Институт исследования космических аварий послал следующее короткое сообщение одному из своих экспертов: Космический корабль маленьких зеленых человечков, питающихся титаном, нашел сферический астероид. Узкая испытательная шахта была просверлена от точки на его поверхности к центру $O$ астероида (см. рис 1). Подтвердилось, что весь астероид сделан из однородного титана. В этот момент произошла трагедия - один из маленьких зеленых человечков упал в испытательную шахту. Он падал без препятствий, пока не достиг точки $O$, где погиб от столкновения с дном шахты. Однако маленькие зеленые человечки продолжили свои раскопки. В результате их разрушительного действия на окружающую среду половина астероида была скоро раскопана, и, как показано на рисунке 2, осталось только одно правильное полушарие. Выкопанный материал был унесен с астероида.
Каково ускорение $g$ свободного падения в центре плоской поверхности оставшегося полушария, если ускорение свободного падения на поверхности исходного (шарообразного) астероида было равно $g_0=9.81~см/с^2$?
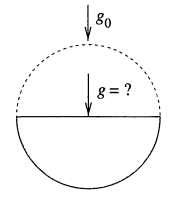
Ответ: $$ g=\frac{3}{4} g_{0}=7.36~см/с^2 $$
Темы:
T, ★, Механика, Гравитация, Расчет полей, 200 задач, Полость